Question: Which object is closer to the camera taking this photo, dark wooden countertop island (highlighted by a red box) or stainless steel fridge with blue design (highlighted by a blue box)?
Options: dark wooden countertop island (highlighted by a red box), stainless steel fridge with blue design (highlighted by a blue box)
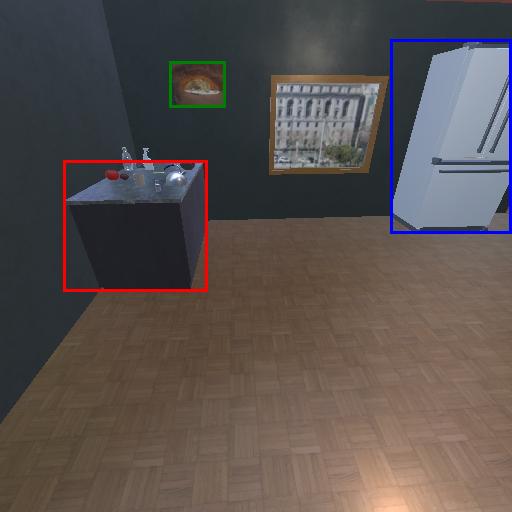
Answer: dark wooden countertop island (highlighted by a red box)